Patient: sex M, age 40
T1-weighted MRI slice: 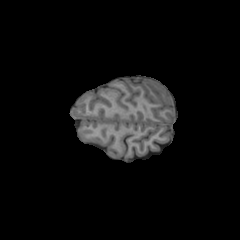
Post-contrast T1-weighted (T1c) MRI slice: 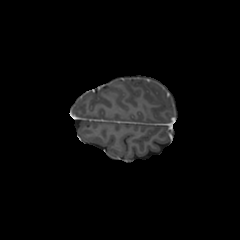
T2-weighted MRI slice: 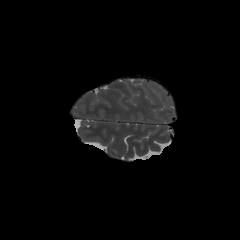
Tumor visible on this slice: no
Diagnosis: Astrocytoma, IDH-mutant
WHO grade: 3